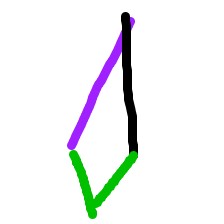
Shape: kite